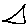
Label: triangle